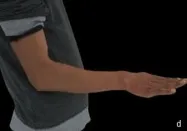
Pictures showing clinical ranges of motion of the wrist after one-year follow-up. Pronation.
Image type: medical_photograph (oral_photograph)